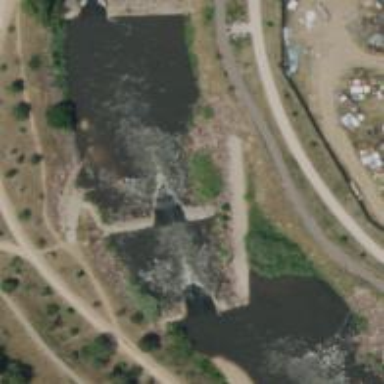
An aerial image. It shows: Weir in waterway.